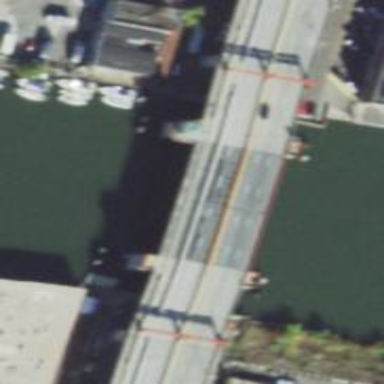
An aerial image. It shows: Movable bascule bridge for cyclists on cycleway.